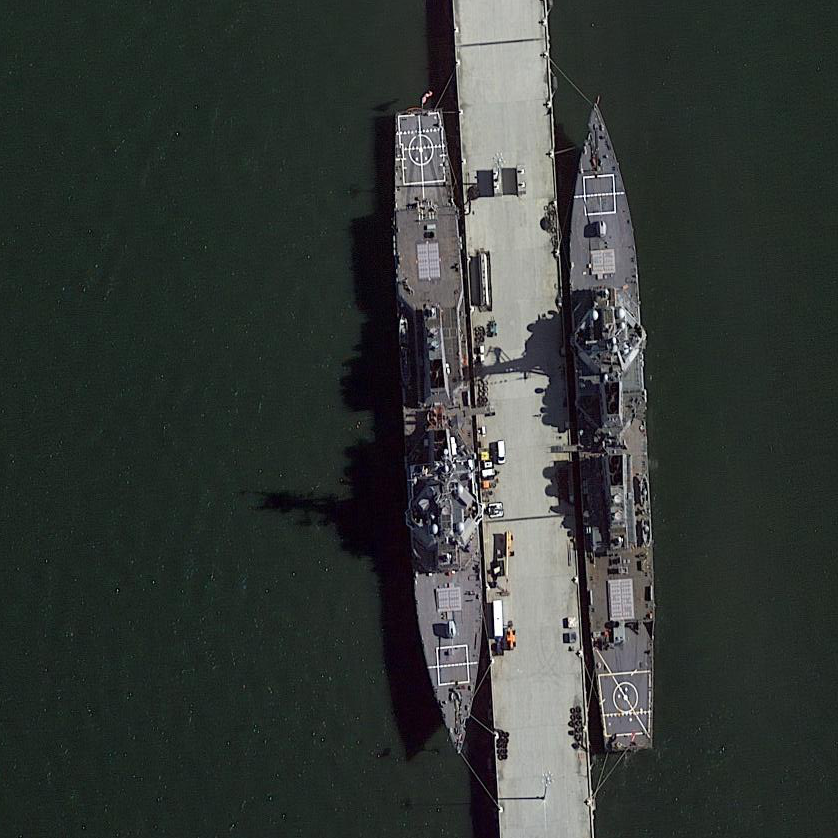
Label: destroyer